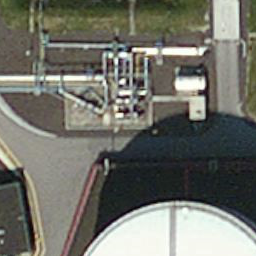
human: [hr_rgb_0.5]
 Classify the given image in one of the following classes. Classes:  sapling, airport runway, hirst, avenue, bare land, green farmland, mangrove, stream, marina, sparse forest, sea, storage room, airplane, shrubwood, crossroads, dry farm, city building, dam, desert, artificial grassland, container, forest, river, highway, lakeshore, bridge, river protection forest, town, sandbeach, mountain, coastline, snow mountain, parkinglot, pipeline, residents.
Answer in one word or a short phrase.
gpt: storage room